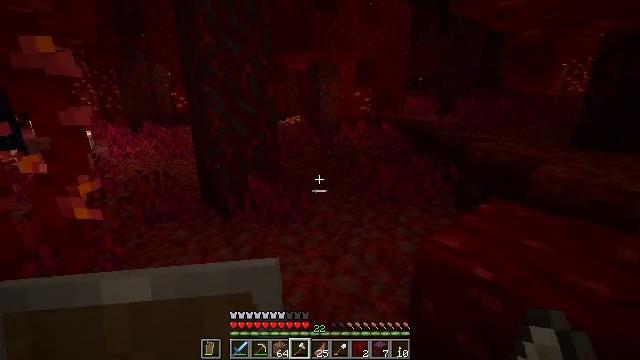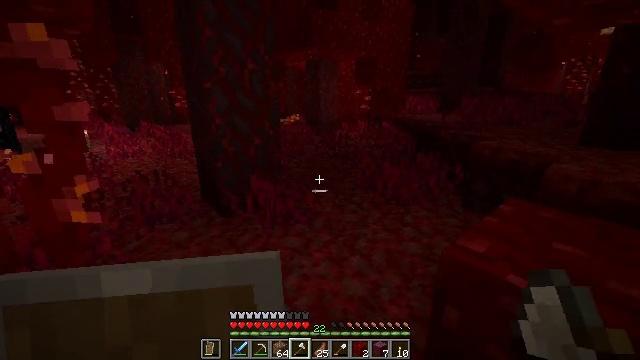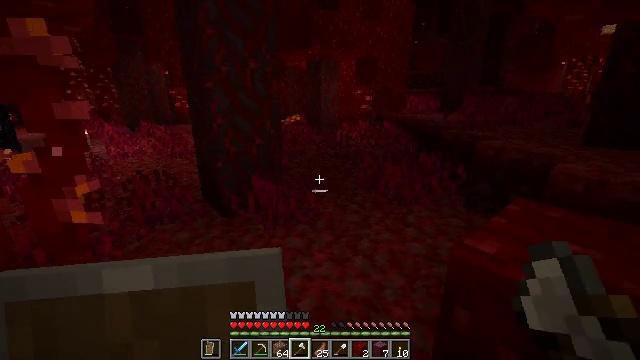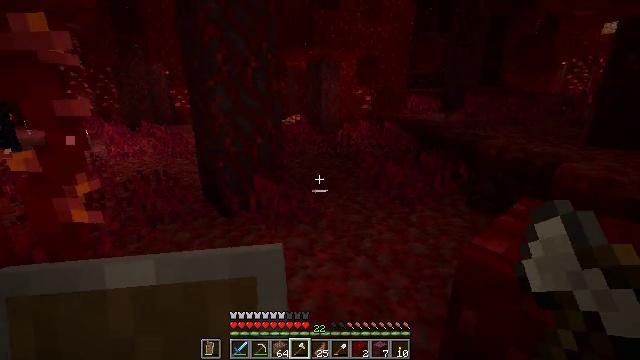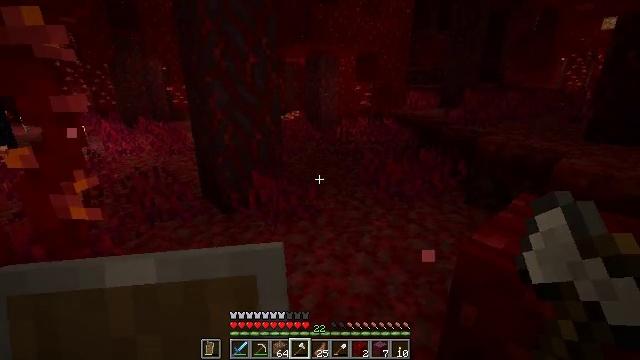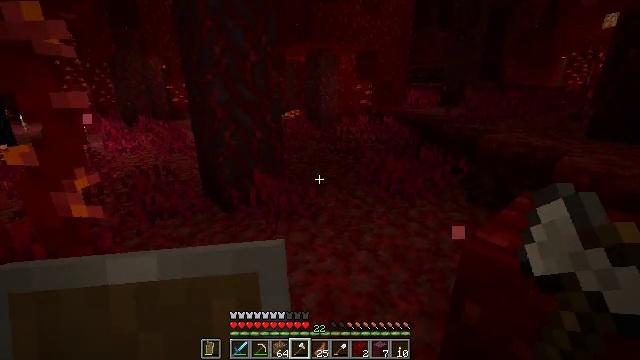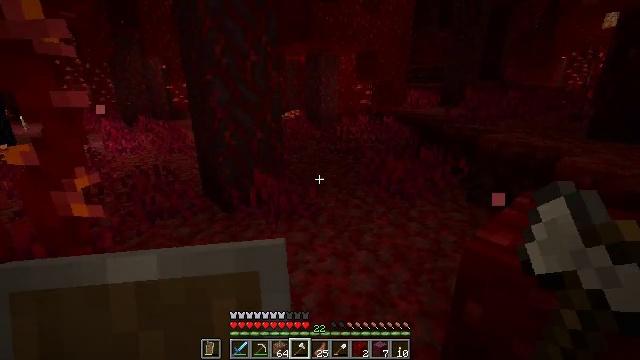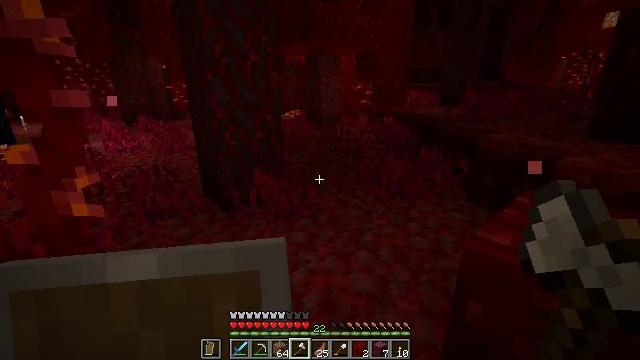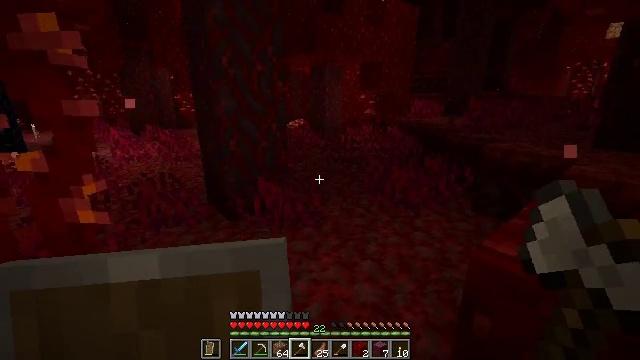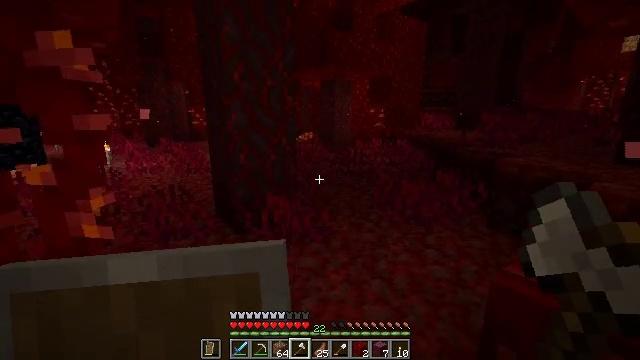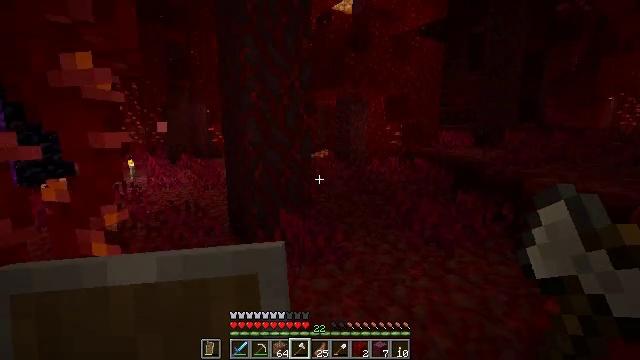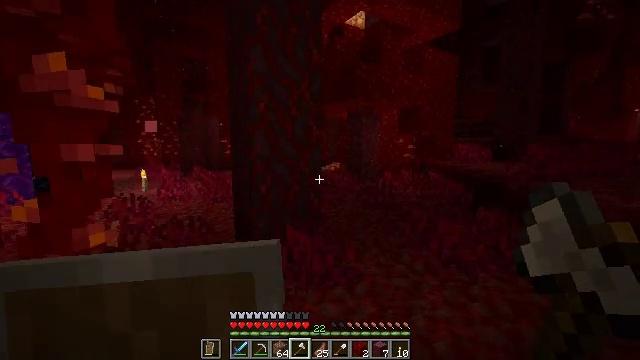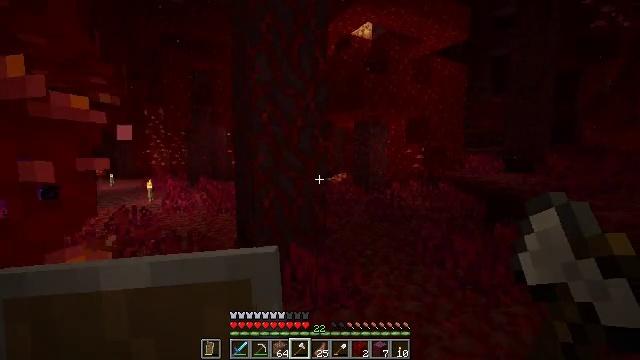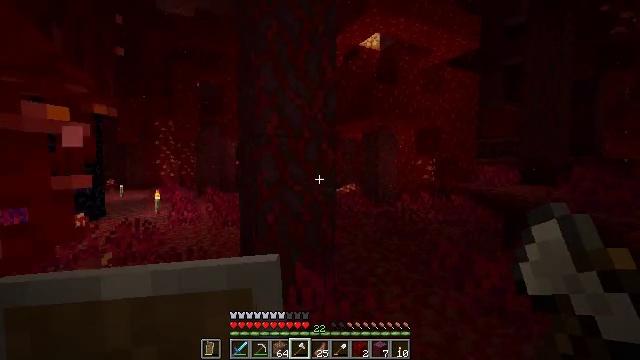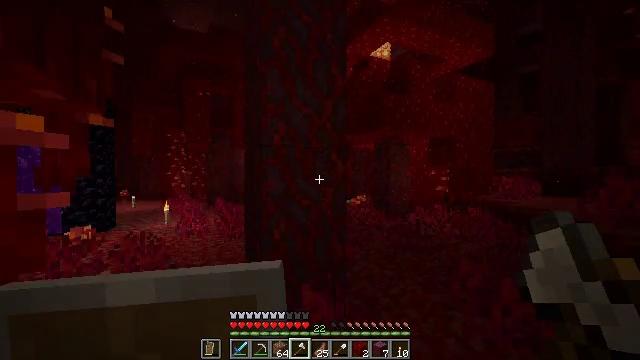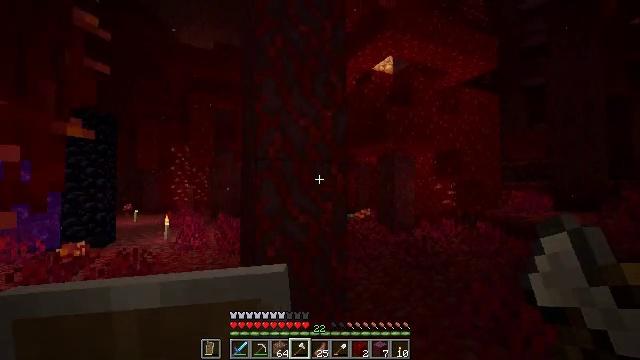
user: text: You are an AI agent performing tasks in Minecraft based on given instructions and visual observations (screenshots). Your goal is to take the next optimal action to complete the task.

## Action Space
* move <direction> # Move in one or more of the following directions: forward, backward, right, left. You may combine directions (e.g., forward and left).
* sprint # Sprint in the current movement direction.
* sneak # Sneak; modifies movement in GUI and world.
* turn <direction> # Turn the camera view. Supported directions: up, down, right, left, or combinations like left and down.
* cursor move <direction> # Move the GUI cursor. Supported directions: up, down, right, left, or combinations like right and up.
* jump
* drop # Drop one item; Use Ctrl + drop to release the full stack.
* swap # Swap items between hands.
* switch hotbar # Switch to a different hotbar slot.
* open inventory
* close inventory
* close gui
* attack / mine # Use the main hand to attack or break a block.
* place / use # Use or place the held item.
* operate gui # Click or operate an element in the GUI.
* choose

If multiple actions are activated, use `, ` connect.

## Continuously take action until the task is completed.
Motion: motion action
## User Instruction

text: Harvest crimson stem blocks.
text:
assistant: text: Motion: no_op
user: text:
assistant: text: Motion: no_op
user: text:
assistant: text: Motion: no_op
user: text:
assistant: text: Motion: no_op
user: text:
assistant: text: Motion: no_op
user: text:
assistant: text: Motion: no_op
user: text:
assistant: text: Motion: no_op
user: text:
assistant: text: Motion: turn up
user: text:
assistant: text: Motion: move forward, turn left and up
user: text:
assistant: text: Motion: move forward, turn left and up
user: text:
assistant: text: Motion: move forward, turn left and up
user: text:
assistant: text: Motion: move forward, turn left and up
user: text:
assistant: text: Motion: move forward, turn left and up
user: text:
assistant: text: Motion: move forward and move right, turn left and up
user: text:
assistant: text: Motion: move forward and move right, turn left and up
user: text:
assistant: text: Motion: move forward and move right
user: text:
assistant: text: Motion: move forward and move right
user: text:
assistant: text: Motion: move forward, turn left
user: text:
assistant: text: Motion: turn left and down, attack / mine
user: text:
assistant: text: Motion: attack / mine
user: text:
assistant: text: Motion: attack / mine
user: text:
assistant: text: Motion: turn left, attack / mine
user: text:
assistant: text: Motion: turn left and down, attack / mine
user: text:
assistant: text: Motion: attack / mine
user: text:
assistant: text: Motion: attack / mine
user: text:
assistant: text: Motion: attack / mine
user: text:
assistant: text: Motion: attack / mine
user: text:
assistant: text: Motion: attack / mine
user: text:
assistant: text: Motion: attack / mine
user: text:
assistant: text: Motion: attack / mine